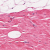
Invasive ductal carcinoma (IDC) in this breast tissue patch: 0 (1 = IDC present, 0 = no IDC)